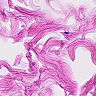
Metastatic tissue present: no